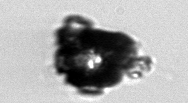
Label: Delphineis